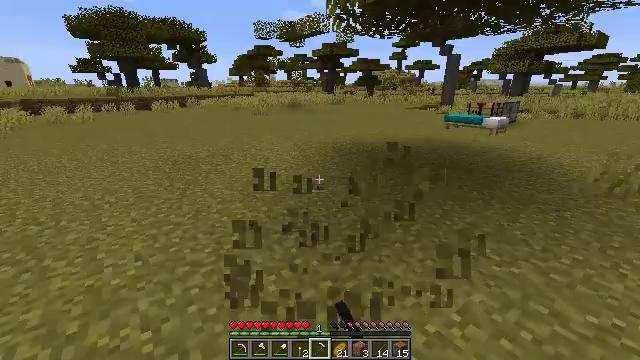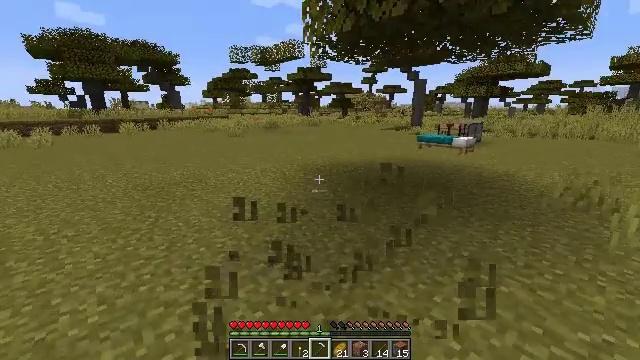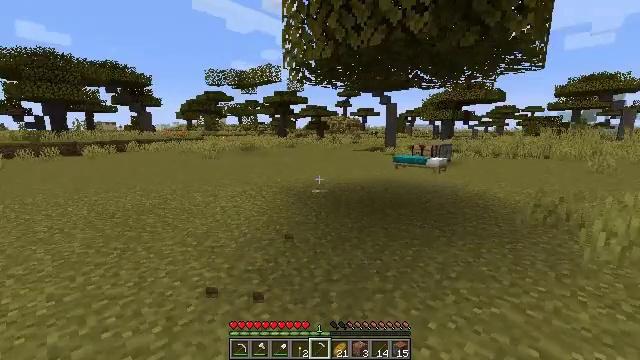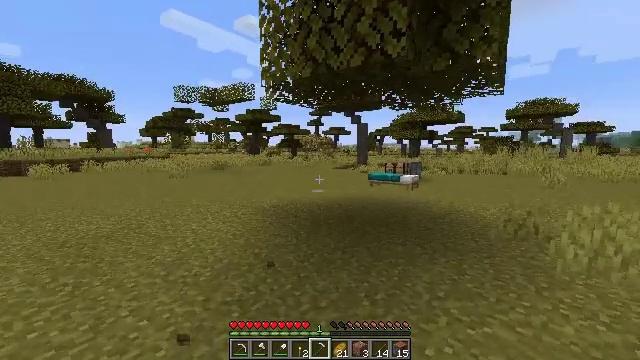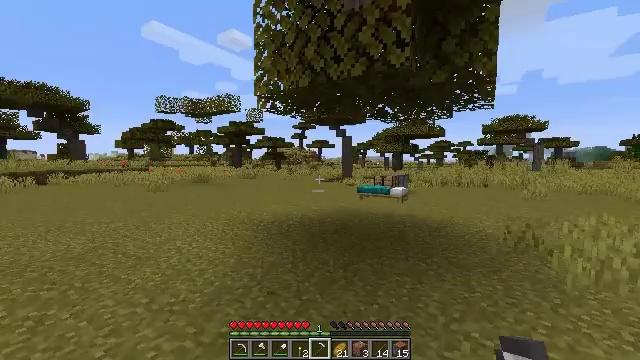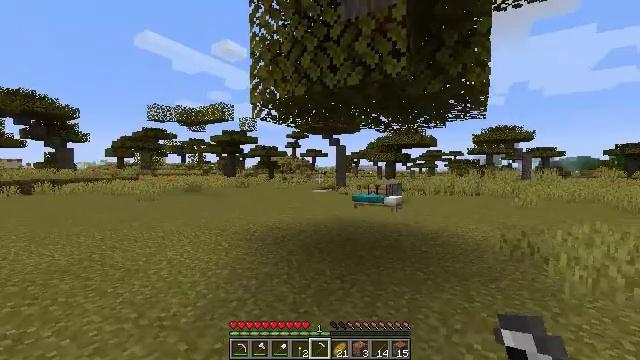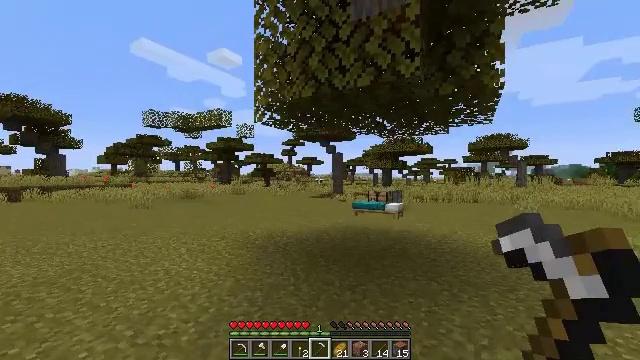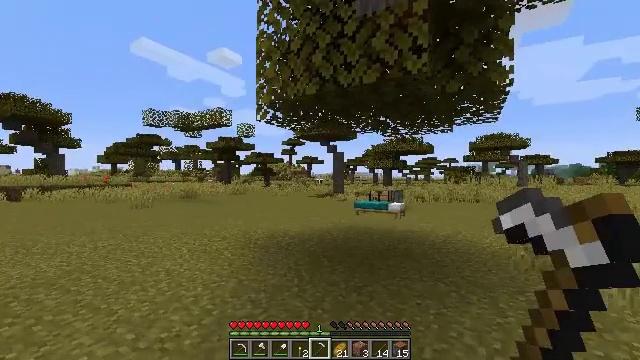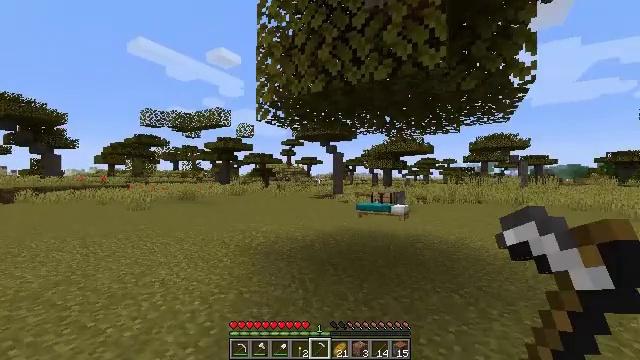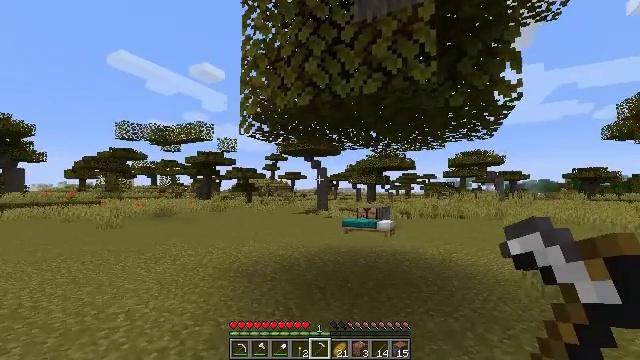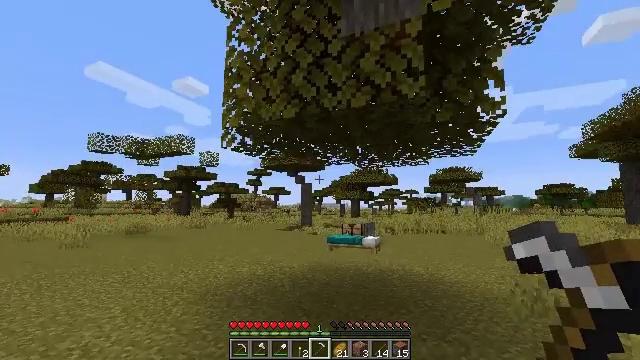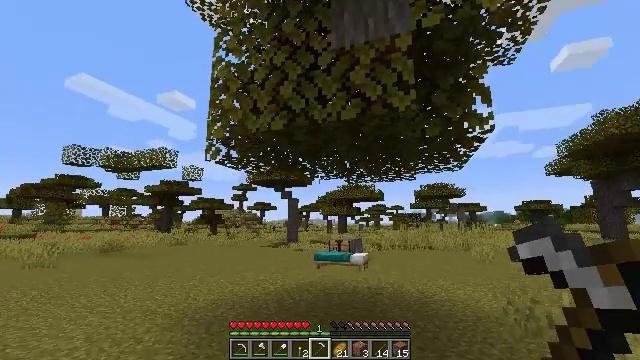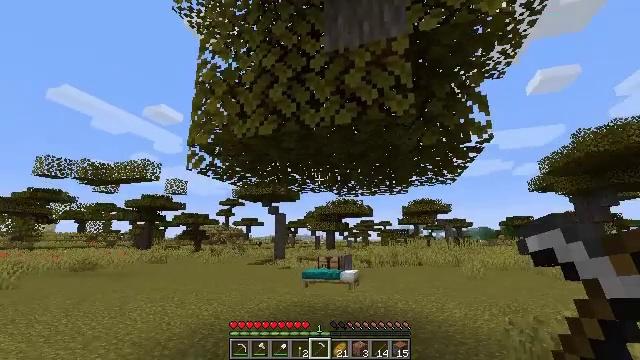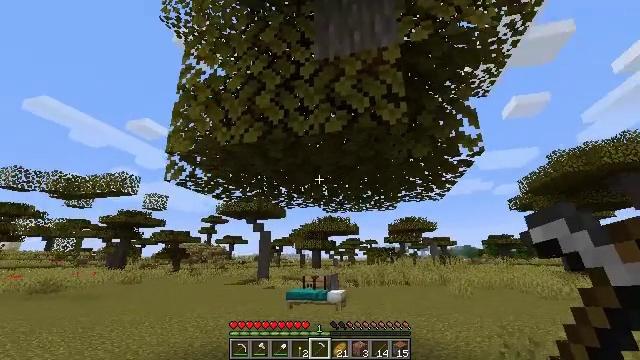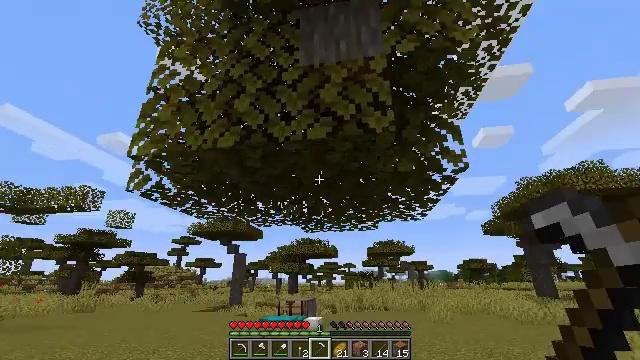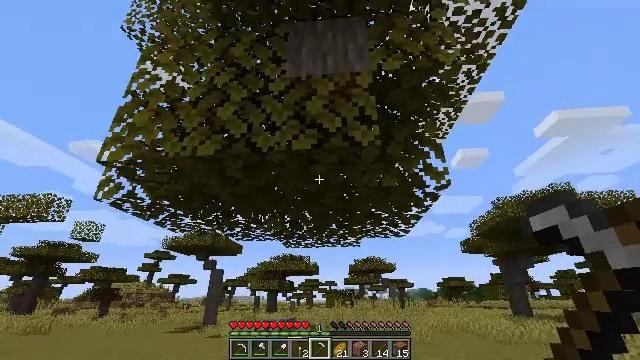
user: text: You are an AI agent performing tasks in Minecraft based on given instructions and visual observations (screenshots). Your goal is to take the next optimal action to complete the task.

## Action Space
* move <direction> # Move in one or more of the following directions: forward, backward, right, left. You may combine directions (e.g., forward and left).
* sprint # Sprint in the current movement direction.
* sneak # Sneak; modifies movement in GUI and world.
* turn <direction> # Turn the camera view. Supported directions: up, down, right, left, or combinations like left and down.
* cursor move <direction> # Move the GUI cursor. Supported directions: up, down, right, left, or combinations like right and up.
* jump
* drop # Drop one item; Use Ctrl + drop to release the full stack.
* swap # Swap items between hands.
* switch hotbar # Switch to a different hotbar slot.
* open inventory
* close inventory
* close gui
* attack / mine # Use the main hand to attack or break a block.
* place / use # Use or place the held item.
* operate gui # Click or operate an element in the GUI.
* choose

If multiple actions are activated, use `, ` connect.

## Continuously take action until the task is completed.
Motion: motion action
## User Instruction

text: Mine oak leaves.
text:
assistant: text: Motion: move forward and move left, turn right and up, attack / mine
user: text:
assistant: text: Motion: move forward and move left, turn right and up, attack / mine
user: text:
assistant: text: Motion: move forward and move left, turn right and up, attack / mine
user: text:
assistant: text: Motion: move forward and move left, turn right and up, attack / mine
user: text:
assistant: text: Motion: move forward and move left, turn right and up, attack / mine
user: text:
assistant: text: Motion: move forward and move left, turn right and up
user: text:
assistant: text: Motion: move forward
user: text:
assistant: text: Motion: move forward
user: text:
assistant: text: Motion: move forward, turn right and up
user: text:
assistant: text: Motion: move forward, turn right and up
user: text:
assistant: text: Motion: move forward, turn right and up
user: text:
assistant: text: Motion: move forward, turn right and up
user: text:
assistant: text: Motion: move forward, turn right and up
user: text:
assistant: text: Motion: move forward, turn right and up
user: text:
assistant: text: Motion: move forward, turn right and up
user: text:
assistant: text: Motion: move forward, turn right and up
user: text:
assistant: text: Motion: move forward
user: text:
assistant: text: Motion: move forward
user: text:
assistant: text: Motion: move forward
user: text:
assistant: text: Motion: move forward
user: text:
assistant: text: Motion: move forward
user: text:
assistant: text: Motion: move forward
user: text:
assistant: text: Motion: move forward, turn up
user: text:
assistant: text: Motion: move forward, turn up
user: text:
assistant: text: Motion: turn up
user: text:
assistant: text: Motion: turn up
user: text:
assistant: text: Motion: turn up
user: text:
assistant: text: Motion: turn left and up
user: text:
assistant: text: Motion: move back, turn left and up
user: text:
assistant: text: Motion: move back